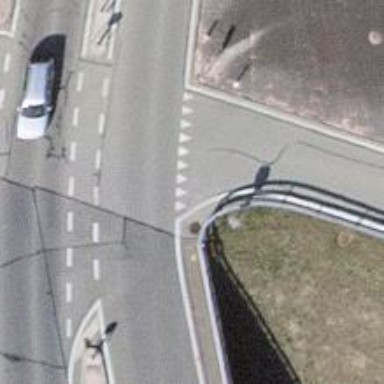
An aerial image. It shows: Road with "give way" sign.